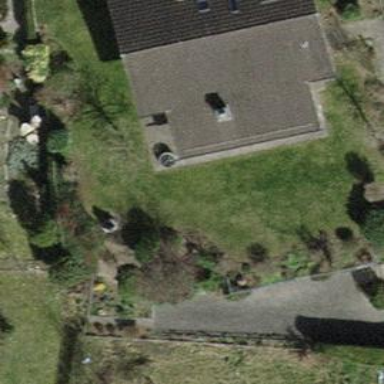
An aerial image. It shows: Building with tile roof.